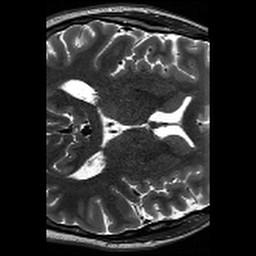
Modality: T2w
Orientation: axial
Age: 33
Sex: male
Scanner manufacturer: siemens
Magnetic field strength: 3 T
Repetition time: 13.15 s
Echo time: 0.082 s